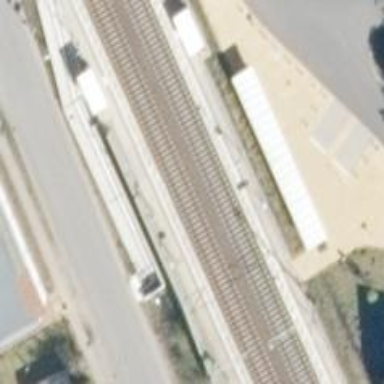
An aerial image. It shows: Stop position for public transport at railway stop.